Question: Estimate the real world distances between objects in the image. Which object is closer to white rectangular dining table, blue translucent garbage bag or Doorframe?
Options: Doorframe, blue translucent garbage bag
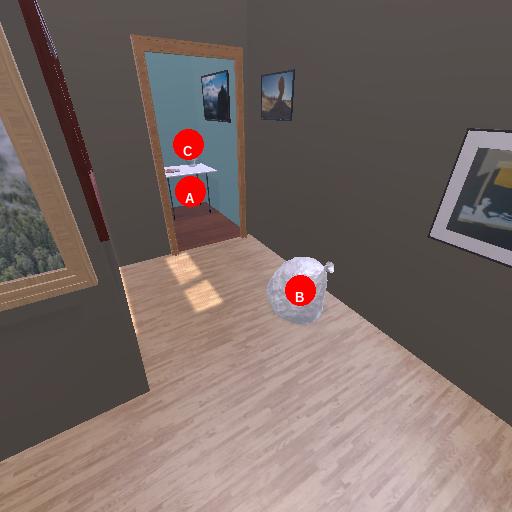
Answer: Doorframe